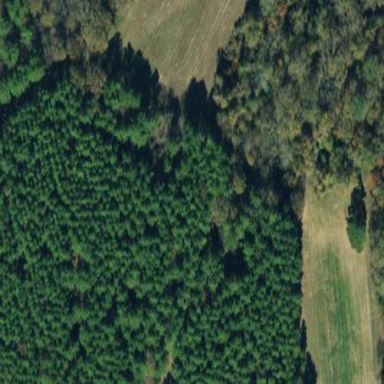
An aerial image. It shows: Evergreen forest with needle-leaved trees.